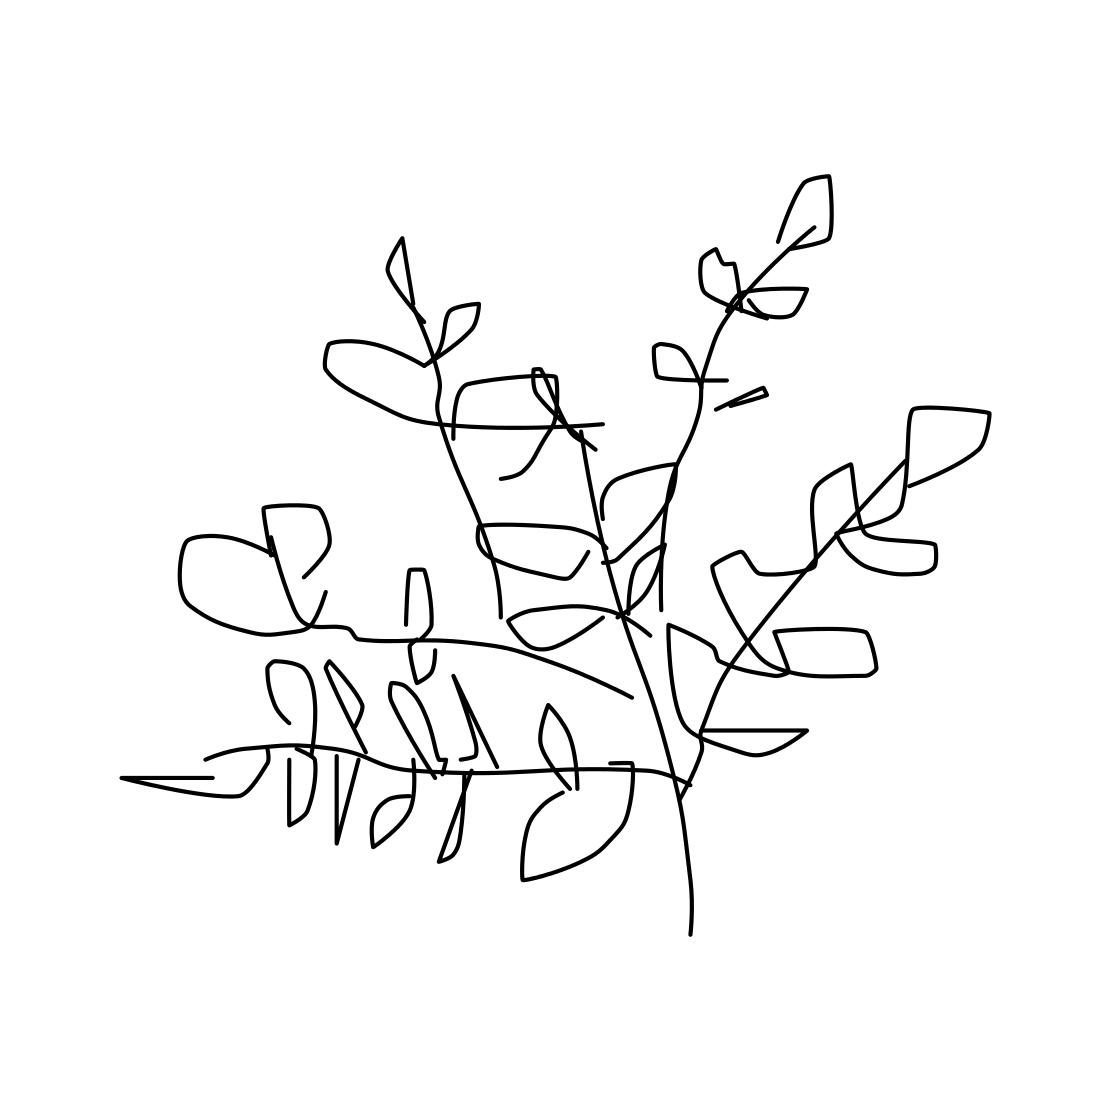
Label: bush